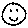
Label: smiley face